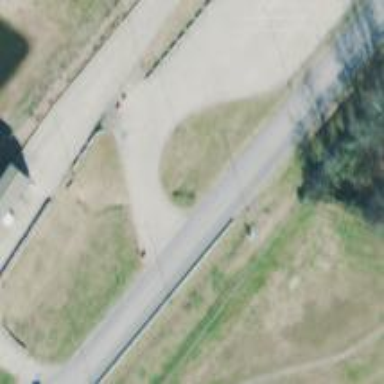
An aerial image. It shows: Service road.